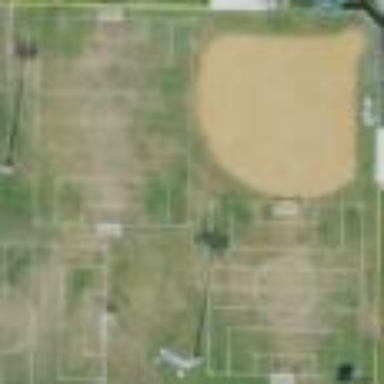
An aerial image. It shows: Baseball pitch for leisure land.